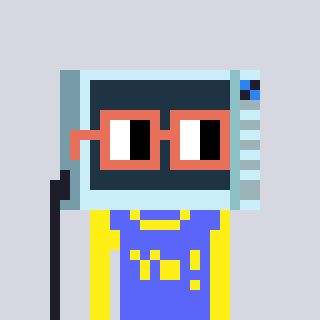
a pixel art character with square orange glasses, a microwave-shaped head and a purple-colored body on a cool background